Modality: CBCT
Slice 26 of 101
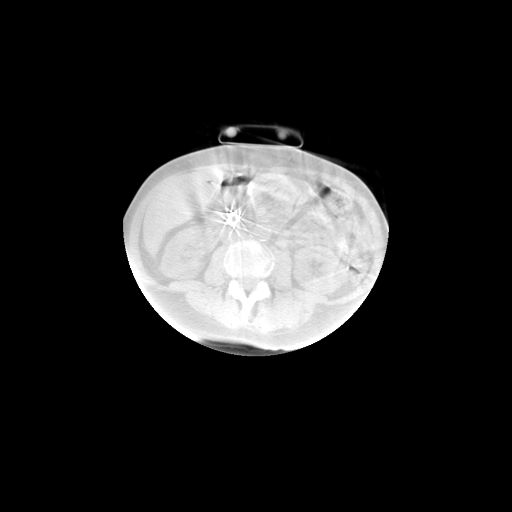